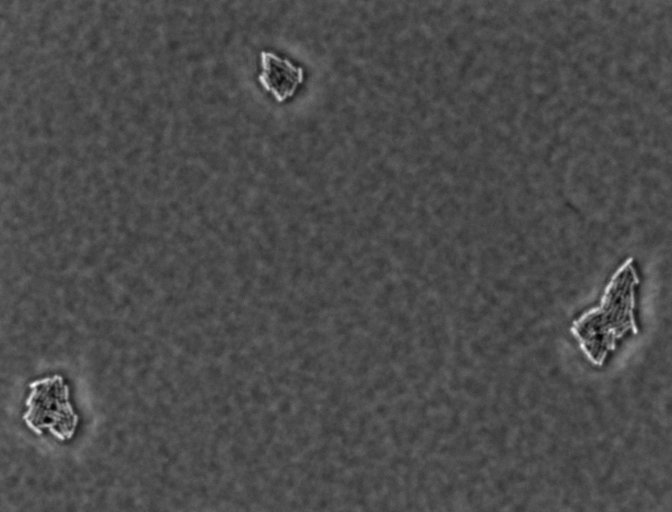
Phase contrast microscopy, 60x objective, 3 h incubation